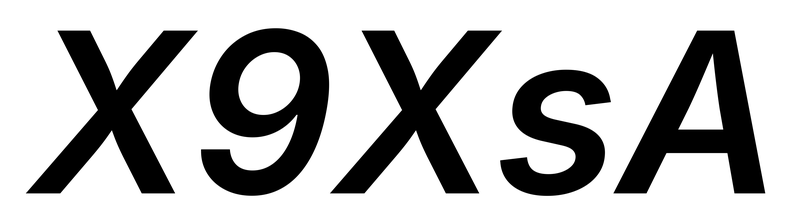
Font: Inter-Italic_SemiBold_Italic